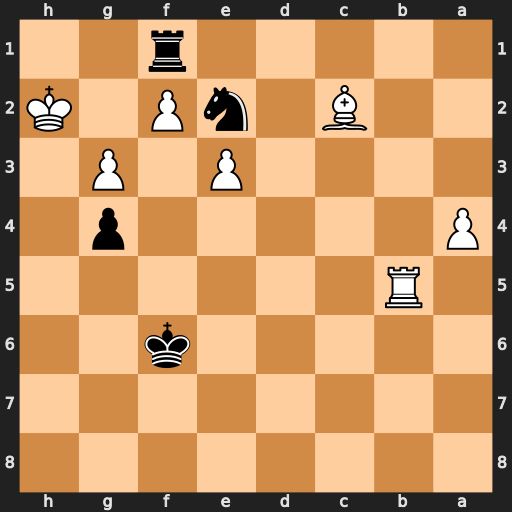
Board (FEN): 8/8/5k2/1R6/P5p1/4P1P1/2B1nP1K/5r2
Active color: b
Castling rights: -
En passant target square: -
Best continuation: Rxf2+ Kh1 Nxg3+ Kg1 Rxc2